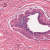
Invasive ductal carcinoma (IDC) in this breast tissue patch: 0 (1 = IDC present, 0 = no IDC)